Question: I am getting the "NotMarshalable recognized" error in my VB.NET application:
'''
"A COM component which can not be marshaled is being using from a differrent apartement / context than the other it entered the CLR from. Because it can not be marshaled, it is correctly directly by the current apartement / context. This may lead to data loss."
'''
The IDE stop in this line and offer "Get more information about MDAs" (which takes me to a website that explains MDAs). I have read through the website, but I did not find any information that help me explain which COM component is causing this error.
I can't read assembler, but I guess that all that I have here, right? ->

Can somebody tell me how to track down which COM component is causing this error and why? I have around 20 COM objects in my large project, and I can not rewrite all of them so quickly in .NET.
Thank you!
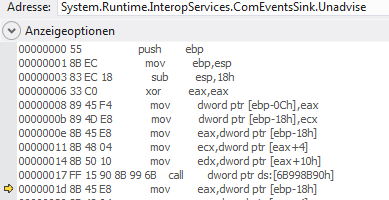
Answer: this is what I would try to do:
1. setup visual studio to stop on any exception
2. check what code is doing when the exception happen
3. check how the stack looks-like when the exception happen
4. use some .net decompiler to check what is happening inside the .net function that called the COM compenent
5. check the parameter of the function (by looking at the stack in VS) to try to understand which is the COM component
6. google any information found